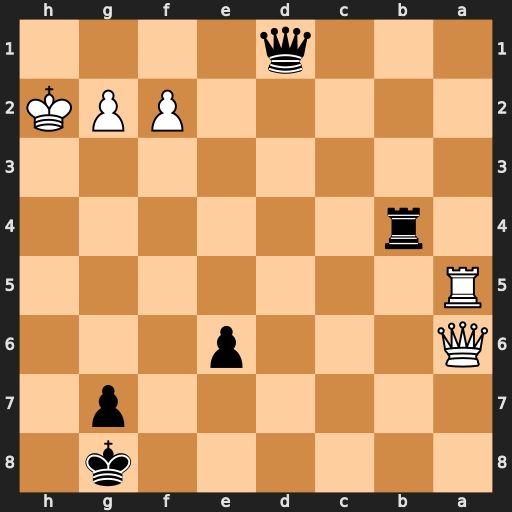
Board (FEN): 6k1/6p1/Q3p3/R7/1r6/8/5PPK/3q4
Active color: b
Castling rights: -
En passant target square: -
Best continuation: Rh4+ Kg3 Qg4#